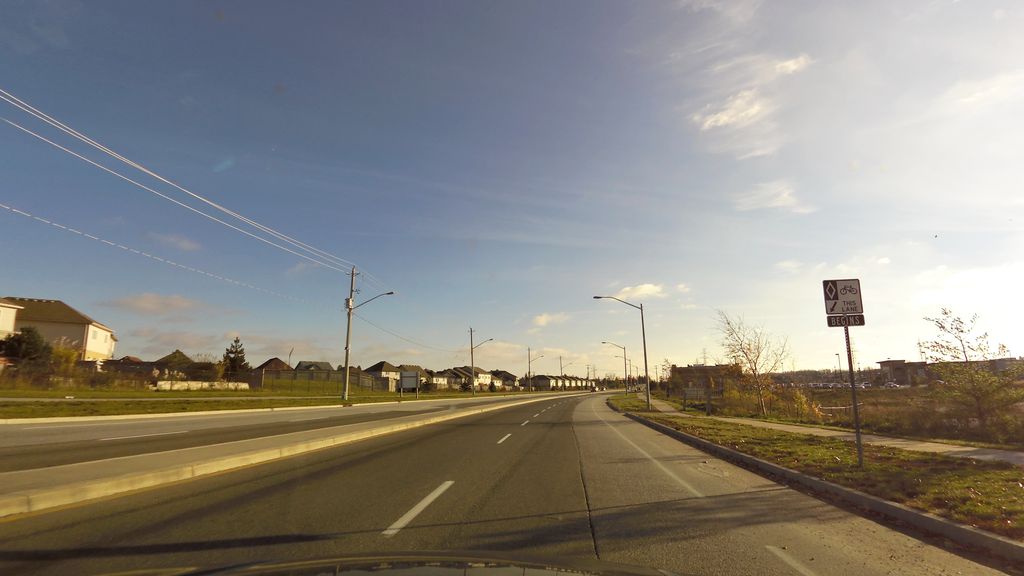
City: kitchener-waterloo